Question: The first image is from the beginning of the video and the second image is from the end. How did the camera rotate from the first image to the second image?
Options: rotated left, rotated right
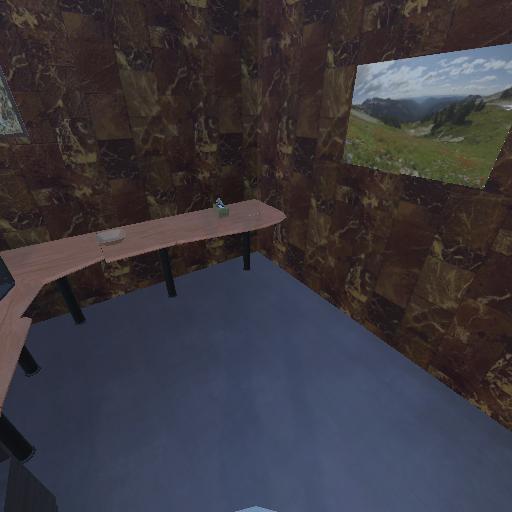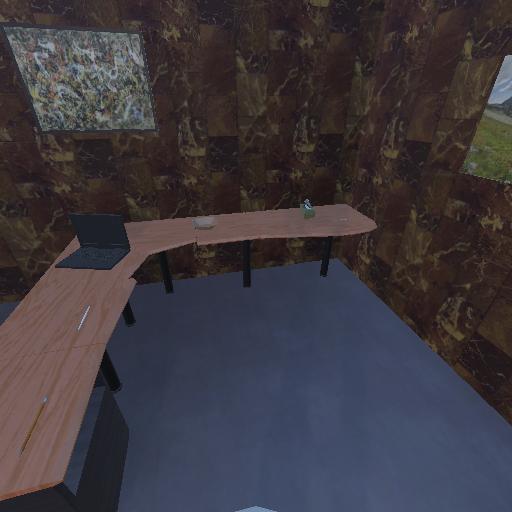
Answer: rotated left